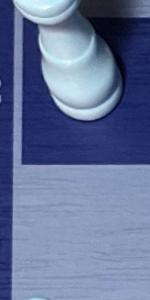
Label: Empty